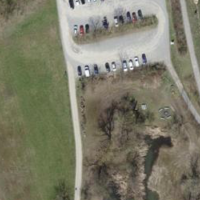
EUNIS habitat code: 23
Species observed at this site:
Corvus corone
Sylvia borin
Chiasmia clathrata
Jynx torquilla
Sylvia atricapilla
Capreolus capreolus
Larus michahellis
Cygnus olor
Erithacus rubecula
Cuculus canorus
Phoenicurus ochruros
Certhia familiaris
Tringa ochropus
Cyanistes caeruleus
Riparia riparia
Sturnus vulgaris
Chloris chloris
Troglodytes troglodytes
Corvus frugilegus
Passer domesticus
Mareca penelope
Passer montanus
Turdus merula
Spatula clypeata
Saxicola rubetra
Mareca strepera
Hirundo rustica
Milvus migrans
Milvus milvus
Mergus merganser
Locustella luscinioides
Turdus pilaris
Calidris pugnax
Calopteryx splendens
Phylloscopus trochilus
Motacilla alba
Delichon urbicum
Certhia brachydactyla
Tachybaptus ruficollis
Podiceps cristatus
Turdus philomelos
Fulica atra
Anas crecca
Anthus spinoletta
Buteo buteo
Anthus pratensis
Muscicapa striata
Phylloscopus collybita
Gallinula chloropus
Pseudochorthippus parallelus
Pica pica
Sitta europaea
Garrulus glandarius
Gomphocerippus rufus
Falco tinnunculus
Picus viridis
Acrocephalus scirpaceus
Roeseliana roeselii
Acrocephalus schoenobaenus
Anas platyrhynchos
Aythya ferina
Streptopelia decaocto
Acrocephalus palustris
Somatochlora flavomaculata
Aythya fuligula
Fringilla coelebs
Carduelis carduelis
Columba palumbus
Filipendula ulmaria
Phalacrocorax carbo
Dryobates minor
Parus major
Anser anser
Ciconia ciconia
Cornus sanguinea
Accipiter nisus